Question: I want to show a summary of closed defects filtered by iteration with the total count of defects per resolution that looks similar to this:

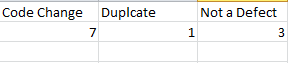
Answer: Here is an example of a grid that does that. Replace '111' in
'''
workspace: '/workspace/1111'
'''
with ObjectID of your workspace. <URL> shows how to find OID of workspace.
'''
<!DOCTYPE html>
<html>
<head>
<title>closed defects by iteration</title>
<script type="text/javascript" src="/apps/2.0rc1/sdk.js"></script>
<script type="text/javascript">
Rally.onReady(function () {
Ext.define('CustomApp', {
extend: 'Rally.app.TimeboxScopedApp',
componentCls: 'app',
scopeType: 'iteration',
comboboxConfig: {
fieldLabel: 'Select an Iteration:',
labelWidth: 100,
width: 300
},
addContent: function() {
this._arr = [];
var that = this;
console.log('_addContent');
Rally.data.ModelFactory.getModel({
type: 'Defect',
context: {
workspace: '/workspace/1111'
},
success: function(model) {
that._allowedValuesStore = model.getField( 'Resolution' ).getAllowedValueStore( );
console.log("allowed values count", that._allowedValuesStore.getCount());
that._getDropdownValues();
that._makeStore();
}
});
},
_getDropdownValues: function(){
var that = this;
this._allowedValuesStore.load({
scope: this,
callback: function(records, operation, success){
console.log(records[1].get('StringValue'));
Ext.Array.each(records, function(val) {
var s = val.get('StringValue');
that._arr.push(s);
});
console.log("arr[2]", this._arr[2])
}
});
},
_makeStore: function(){
console.log('_makeStore');
var filter = Ext.create('Rally.data.QueryFilter', {
property: 'Priority',
operator: '=',
value: 'Resolve Immediately'
});
filter = filter.or({
property: 'Priority',
operator: '=',
value: 'High Attention'
});
filter = filter.and({
property: 'State',
operator: '=',
value: 'Closed'
});
filter = filter.and(this.getContext().getTimeboxScope().getQueryFilter());
filter.toString();
Ext.create('Rally.data.WsapiDataStore', {
model: 'Defect',
fetch: ['FormattedID','Name','Tasks','State','Resolution','Priority'],
pageSize: 100,
autoLoad: true,
filters: [filter],
listeners: {
load: this._onDataLoaded,
scope: this
}
});
},
onScopeChange: function() {
console.log('onScopeChange');
this._makeStore();
},
_onDataLoaded: function(store, data){
console.log('_onDataLoaded');
var defects = [];
if (data.length === 0) {
this._createGrid(defects);
}
var countArchitecture=0;
var countCodeChange=0;
var countNotADefect=0;
var countNone = 0;
var countConfigurationChange =0;
var countDatabaseChange = 0;
var countDuplicate = 0;
var countNeedMoreInformation =0;
var countSoftwareLimitation =0;
var countUserInterface = 0;
Ext.Array.each(data, function(defect) {
var resolution = defect.get('Resolution');
switch(resolution)
{
case "Architecture":
countArchitecture++;
break;
case "Code Change":
countCodeChange++;
break;
case "Not a Defect":
countNotADefect++;
break;
case "None":
countNone++;
break;
case "Configuration Change":
countConfigurationChange++;
break;
case "Database Change":
countDatabaseChange++;
break;
case "Duplicate":
countDuplicate++;
break;
case "Need More Information":
countDuplicate++;
break;
case "Software Limitation":
countSoftwareLimitation++;
break;
case "User Interface":
countUserInterface++;
break;
default:
countNone++;
}
});
var d = {
'Architecture': countArchitecture,
'Code Change': countCodeChange,
'Not a Defect' : countNotADefect,
'' : countNone,
'Configuration Change': countConfigurationChange,
'Database Change': countDatabaseChange,
'Duplicate': countDuplicate,
'Need More Information': countNeedMoreInformation,
'Software Limitation': countSoftwareLimitation,
'User Interface':countUserInterface,
};
defects.push(d);
this._createGrid(defects);
},
_createGrid: function(defects) {
console.log('_createGrid');
console.log('this._arr[3]', this._arr[3]);
var that = this;
var myStore = Ext.create('Rally.data.custom.Store', {
data: defects,
pageSize: 100,
});
var columnConfig = [];
for (var i=0;i<this._arr.length; i++) {
var columnConfigElement = {};
columnConfigElement['text'] = that._arr[i];
columnConfigElement['dataIndex'] = that._arr[i];
columnConfig.push(columnConfigElement);
}
console.log('columnConfig', columnConfig);
if (!this.grid) {
this.grid = this.add({
xtype: 'rallygrid',
itemId: 'mygrid',
store: myStore,
columnCfgs: columnConfig
});
}else{
this.grid.reconfigure(myStore);
}
}
});
Rally.launchApp('CustomApp', {
name:"closed defects by iteration",
//parentRepos:""
});
});
</script>
<style type="text/css">
.app {
margin: 10px;
}
.header {
margin: 5px;
}
</style>
</head>
<body></body>
</html>
'''
This is how it looks: